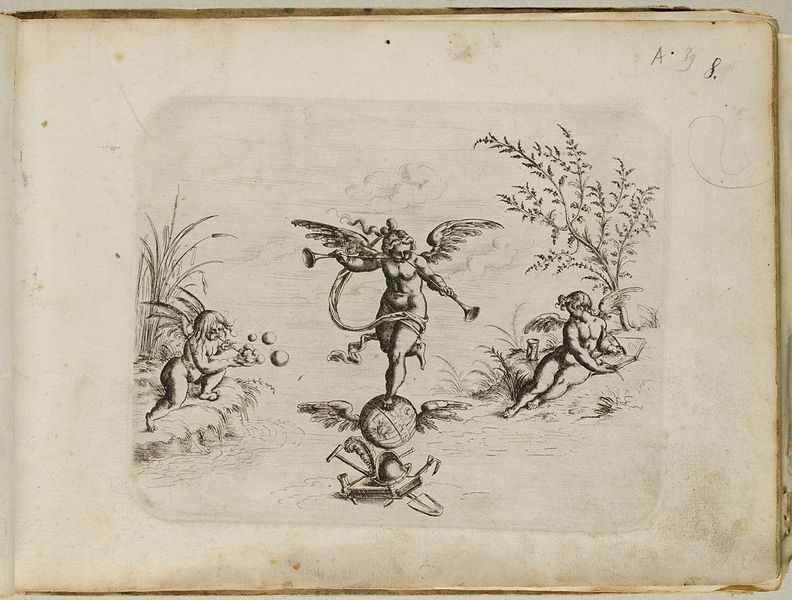
Titel: Vanitas, Blatt aus dem 'Neuw Grotteßken Buch'
Künstler: Christoph Jamnitzer
Standort: Hamburg
Institution: Museum für Kunst und Gewerbe Hamburg
Schlagwörter: baum, feder, flügel, himmel, menschen, horn, erde, schilf, strauch, engel, papier, grafik, graphik, ornamente, fotografie, photographie, vanitas, druckgraphik, druckgrafik, radierung, buchstaben, helm, leben, schreiben, posaune, putten, globus, blasen, schaufel, spaten, amoretten, groteske, trompete, wasserzeichen, firmament, tuba, seifenblasen, sanduhr, fama, himmelskugel, gestirn, himmelsglobus, knorpelwerk, reproduktionen, ?, druckerzeugnisse, himmelskörper, vergänglichkeit, kornett, ornamentstich, vorlageblätter, gartengeräte